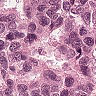
Metastatic tissue present: yes